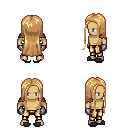
a pixel art fantasy rpg character, male body template, human, tanned skin, leather shoulder armor, gold greaves, light blonde extra-long hairstyle, metal gloves, gray slippers, four views (front, back, left, right), 2x2 character sprite sheet, small pixel art, hard edges, no anti-aliasing